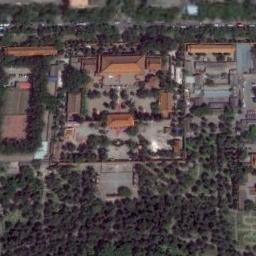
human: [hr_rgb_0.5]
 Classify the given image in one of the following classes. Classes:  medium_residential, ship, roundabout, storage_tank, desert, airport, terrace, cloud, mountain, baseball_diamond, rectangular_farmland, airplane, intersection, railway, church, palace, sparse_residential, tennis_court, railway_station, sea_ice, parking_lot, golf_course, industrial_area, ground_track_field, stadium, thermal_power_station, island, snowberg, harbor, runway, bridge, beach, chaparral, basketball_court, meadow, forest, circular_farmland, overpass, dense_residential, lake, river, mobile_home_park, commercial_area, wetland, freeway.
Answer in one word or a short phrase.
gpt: palace